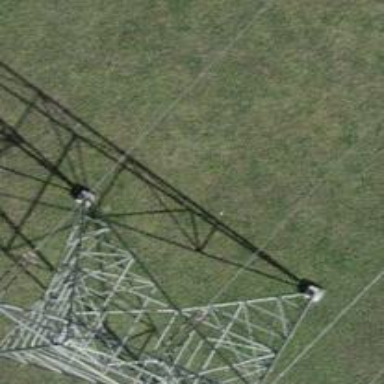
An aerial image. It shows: Three cables of power line.